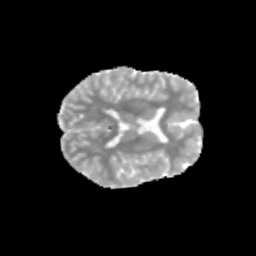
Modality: MD
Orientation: axial
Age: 11
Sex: female
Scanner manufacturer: siemens
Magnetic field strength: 3 T
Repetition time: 3.8 s
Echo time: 0.07 s